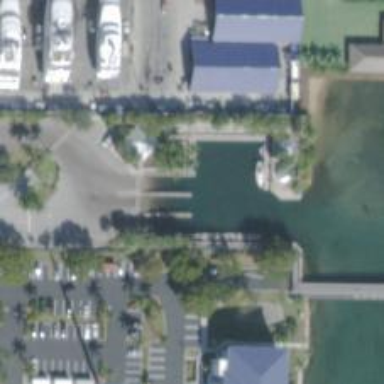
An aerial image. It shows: Man-made pier.